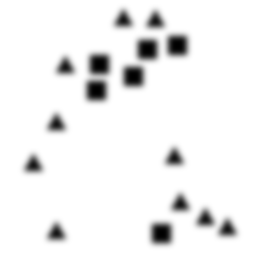
Squares: 6
Triangles: 10
Stars: 0
Total shapes: 16